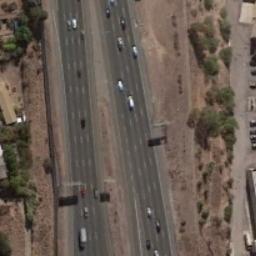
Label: freeway